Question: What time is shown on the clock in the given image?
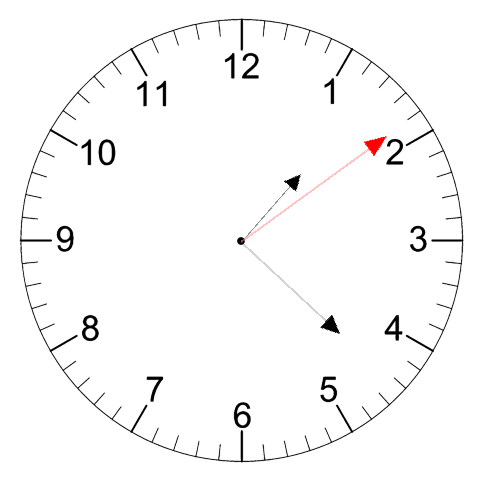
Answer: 01:22:09